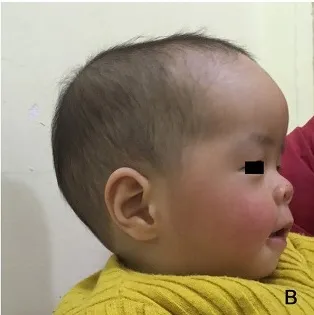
The distinctive facial dysmorphisms of a Coffin-Lowry syndrome boy. A side view of the patient's face.
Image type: medical_photograph (oral_photograph)